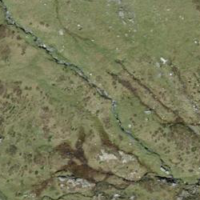
EUNIS habitat code: 26
Species observed at this site:
Dactylorhiza maculata